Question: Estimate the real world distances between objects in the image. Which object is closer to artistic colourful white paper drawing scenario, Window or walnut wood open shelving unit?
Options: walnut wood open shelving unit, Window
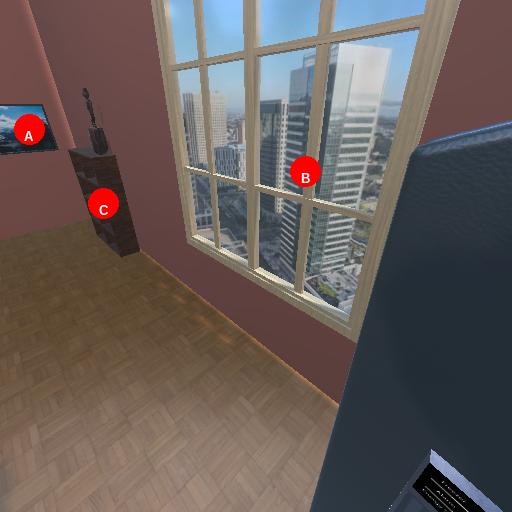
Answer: walnut wood open shelving unit